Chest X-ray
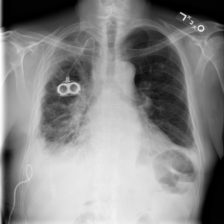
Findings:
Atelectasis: negative
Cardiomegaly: negative
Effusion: positive
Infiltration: positive
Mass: negative
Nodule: positive
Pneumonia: negative
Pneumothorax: negative
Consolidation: negative
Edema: negative
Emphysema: negative
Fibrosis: negative
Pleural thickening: positive
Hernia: negative